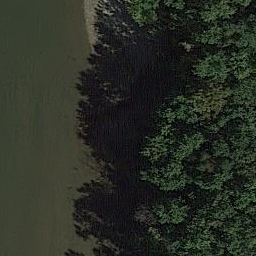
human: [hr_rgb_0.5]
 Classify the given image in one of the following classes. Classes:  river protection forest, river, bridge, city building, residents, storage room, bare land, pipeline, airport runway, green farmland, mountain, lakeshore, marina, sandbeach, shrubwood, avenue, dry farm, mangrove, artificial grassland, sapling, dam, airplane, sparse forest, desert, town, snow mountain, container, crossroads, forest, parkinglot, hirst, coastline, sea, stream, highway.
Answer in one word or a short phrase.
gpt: river protection forest